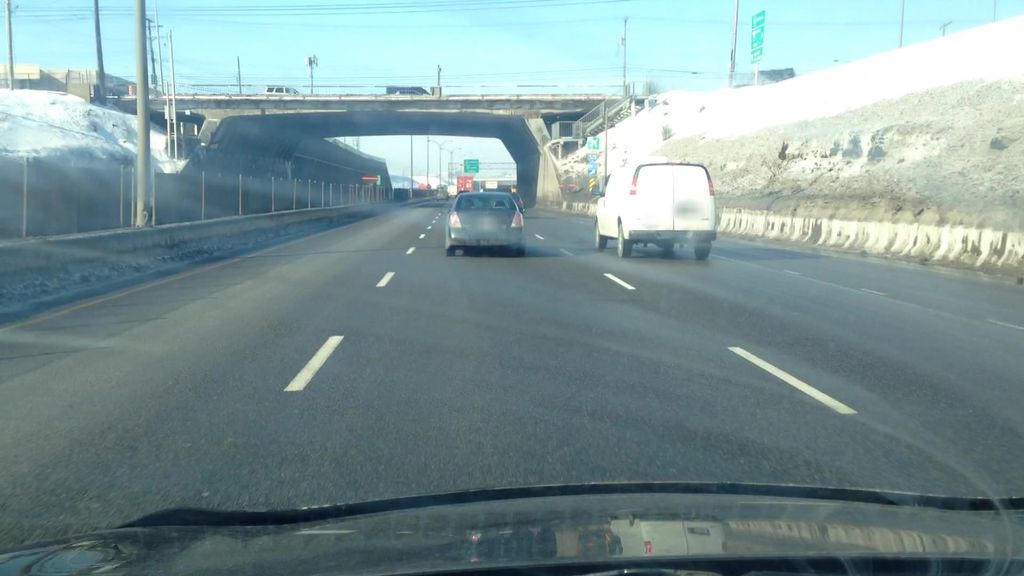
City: montreal